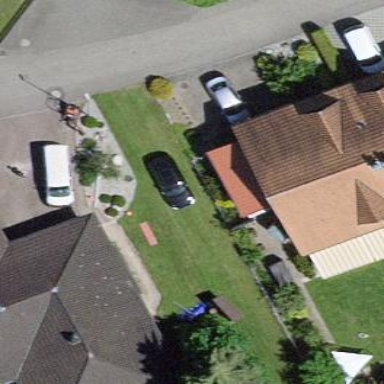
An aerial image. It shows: Semi-detached house.